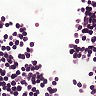
Metastatic tissue present: no